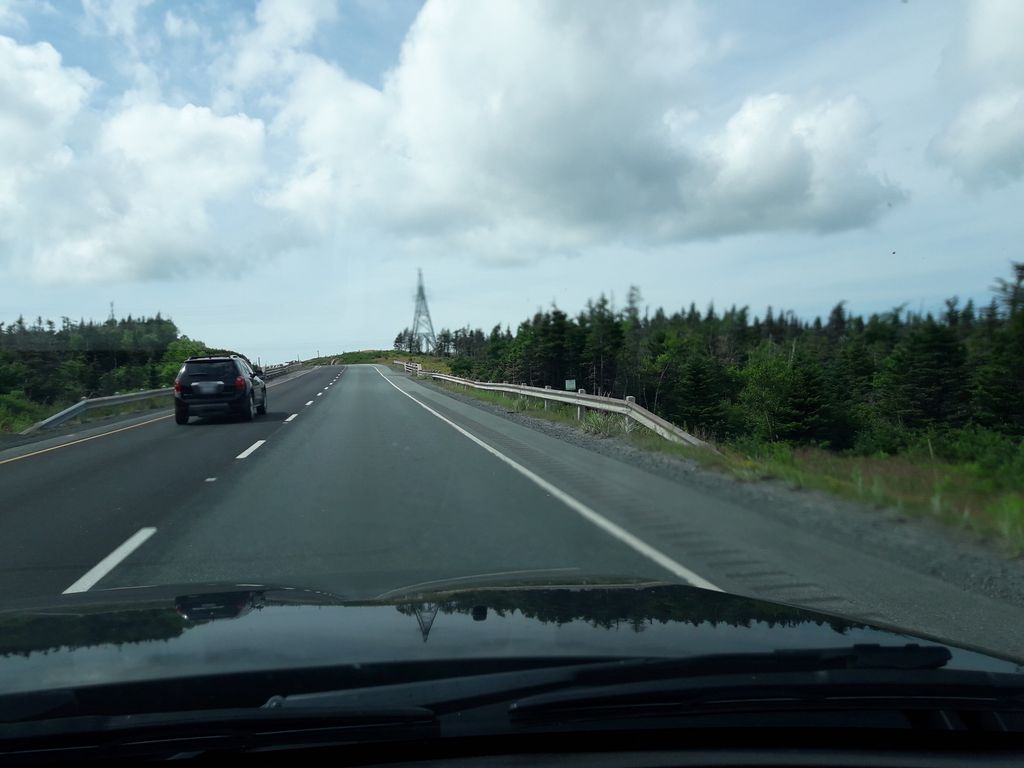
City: st_johns